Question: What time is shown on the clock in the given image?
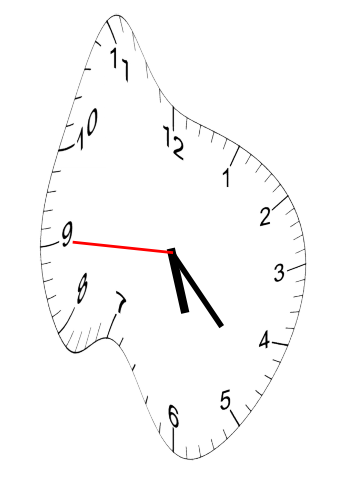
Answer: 05:22:45